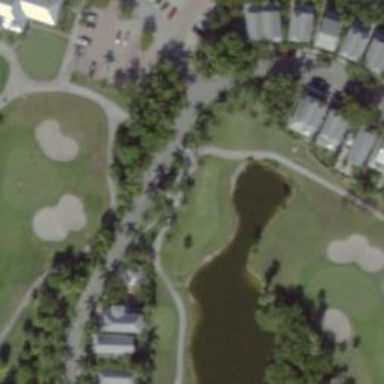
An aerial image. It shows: Footway along golf cart path.